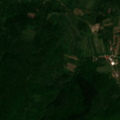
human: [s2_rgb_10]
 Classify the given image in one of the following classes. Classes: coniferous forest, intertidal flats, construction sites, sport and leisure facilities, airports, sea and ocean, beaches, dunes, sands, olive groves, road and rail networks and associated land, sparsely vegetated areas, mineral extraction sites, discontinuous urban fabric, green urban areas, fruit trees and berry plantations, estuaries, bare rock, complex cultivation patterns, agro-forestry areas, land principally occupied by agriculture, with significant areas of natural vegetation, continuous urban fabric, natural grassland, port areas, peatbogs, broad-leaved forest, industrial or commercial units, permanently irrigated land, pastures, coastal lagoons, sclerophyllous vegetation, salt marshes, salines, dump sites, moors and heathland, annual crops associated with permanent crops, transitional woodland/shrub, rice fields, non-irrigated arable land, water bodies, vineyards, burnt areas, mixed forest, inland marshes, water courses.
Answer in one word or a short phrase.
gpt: land principally occupied by agriculture, with significant areas of natural vegetation, broad-leaved forest, coniferous forest